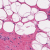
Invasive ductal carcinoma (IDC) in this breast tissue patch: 0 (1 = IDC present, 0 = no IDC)